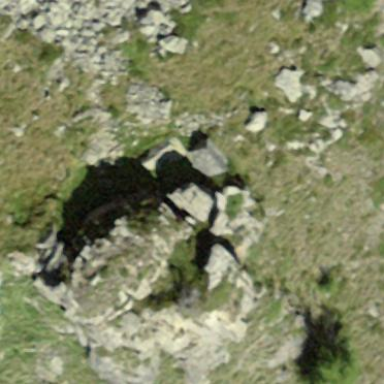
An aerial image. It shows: View of natural rock.